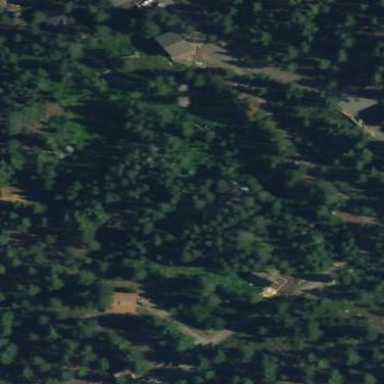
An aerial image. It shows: Evergreen needle-leaved woodland.